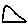
Label: triangle